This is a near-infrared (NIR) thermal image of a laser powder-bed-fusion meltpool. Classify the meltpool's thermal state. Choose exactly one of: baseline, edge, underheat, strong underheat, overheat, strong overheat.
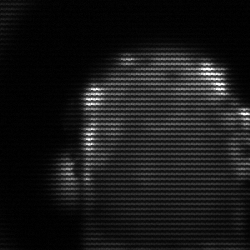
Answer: baseline